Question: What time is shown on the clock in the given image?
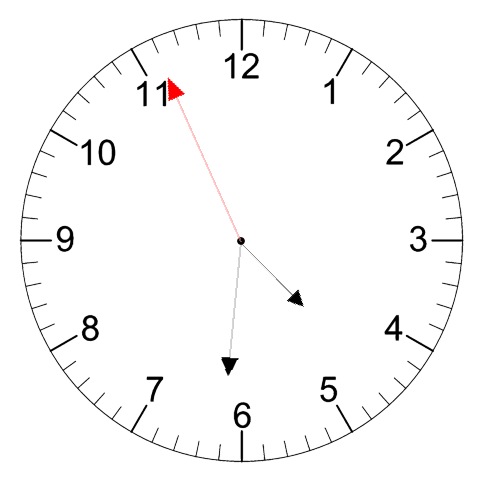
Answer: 04:30:56